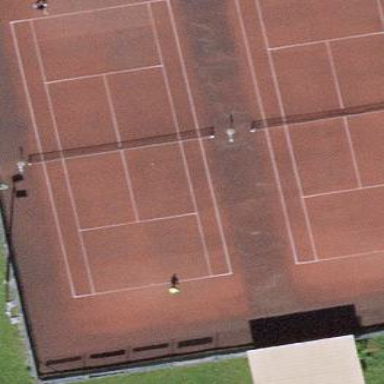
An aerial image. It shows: Tennis court in leisure pitch.